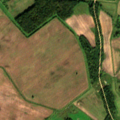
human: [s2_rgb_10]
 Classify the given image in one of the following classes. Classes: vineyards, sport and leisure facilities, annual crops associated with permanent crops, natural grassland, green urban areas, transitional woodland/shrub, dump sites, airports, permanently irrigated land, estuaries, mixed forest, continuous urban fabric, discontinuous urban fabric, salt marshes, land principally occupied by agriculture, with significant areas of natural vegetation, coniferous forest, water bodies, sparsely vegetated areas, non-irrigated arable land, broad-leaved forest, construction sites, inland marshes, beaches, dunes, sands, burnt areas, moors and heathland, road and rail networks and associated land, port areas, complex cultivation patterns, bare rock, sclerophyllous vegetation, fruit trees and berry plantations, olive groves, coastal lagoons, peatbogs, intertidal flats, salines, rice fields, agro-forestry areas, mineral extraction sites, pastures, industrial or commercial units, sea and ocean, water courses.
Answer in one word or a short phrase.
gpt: non-irrigated arable land, land principally occupied by agriculture, with significant areas of natural vegetation, broad-leaved forest